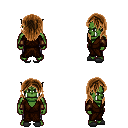
a pixel art fantasy rpg character, male body template, orc, green skin, brown robe, metal pants, brown long hairstyle, leather bracers, gray slippers, four views (front, back, left, right), 2x2 character sprite sheet, small pixel art, hard edges, no anti-aliasing